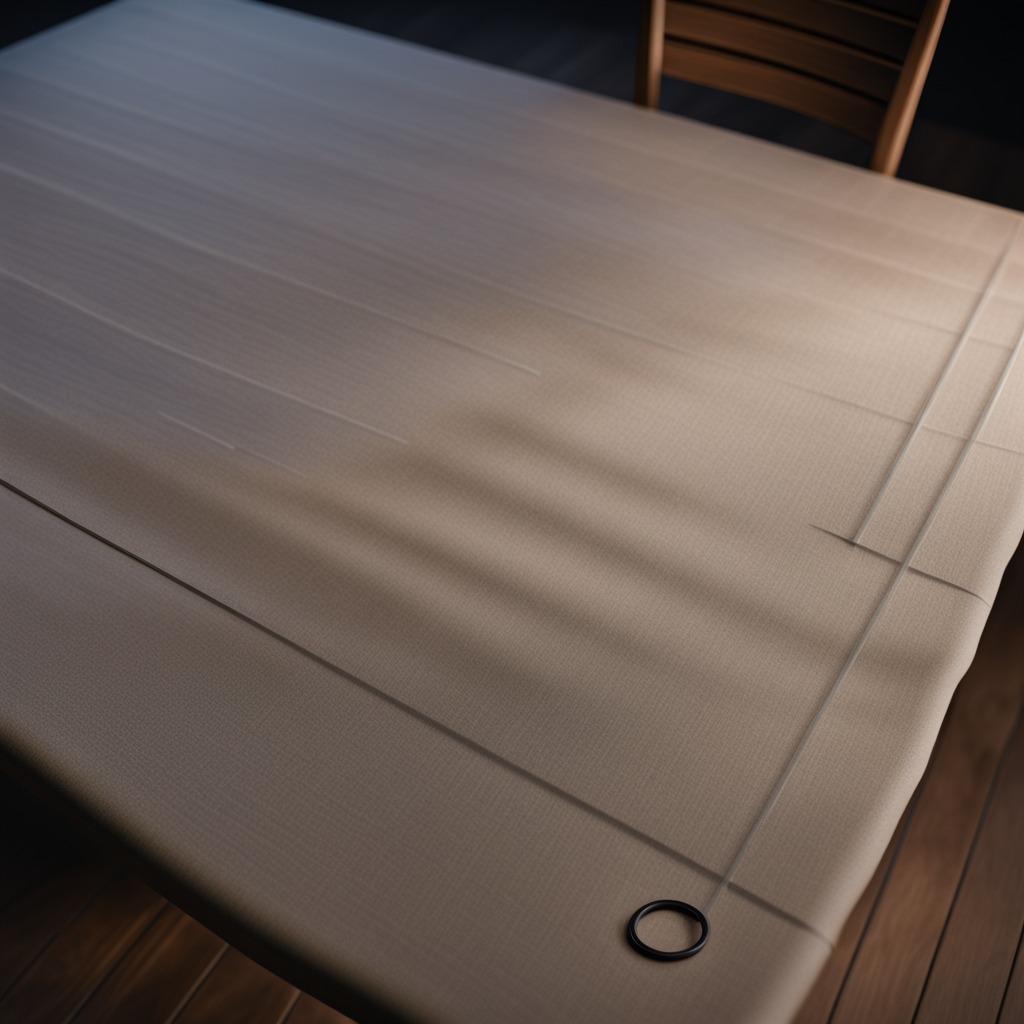
A rubber O-ring is lying on the wooden table.